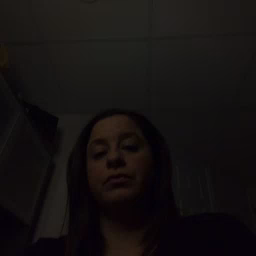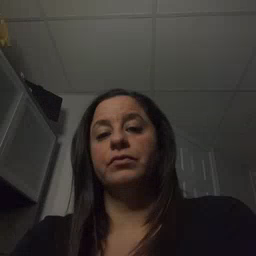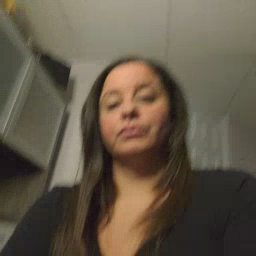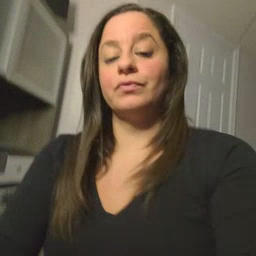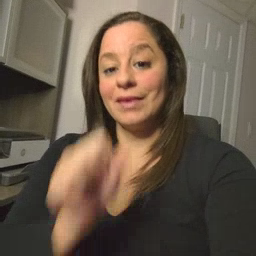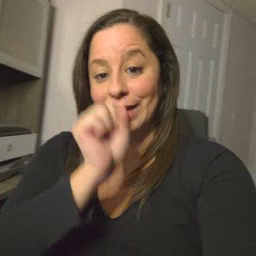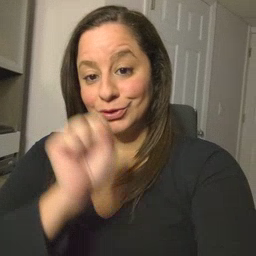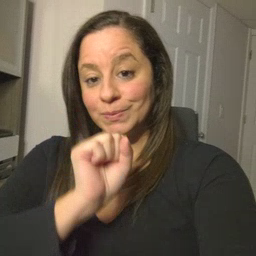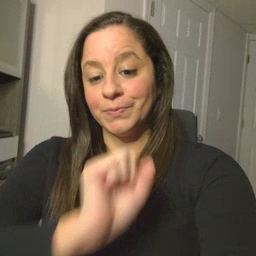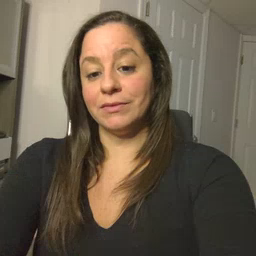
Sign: icecream